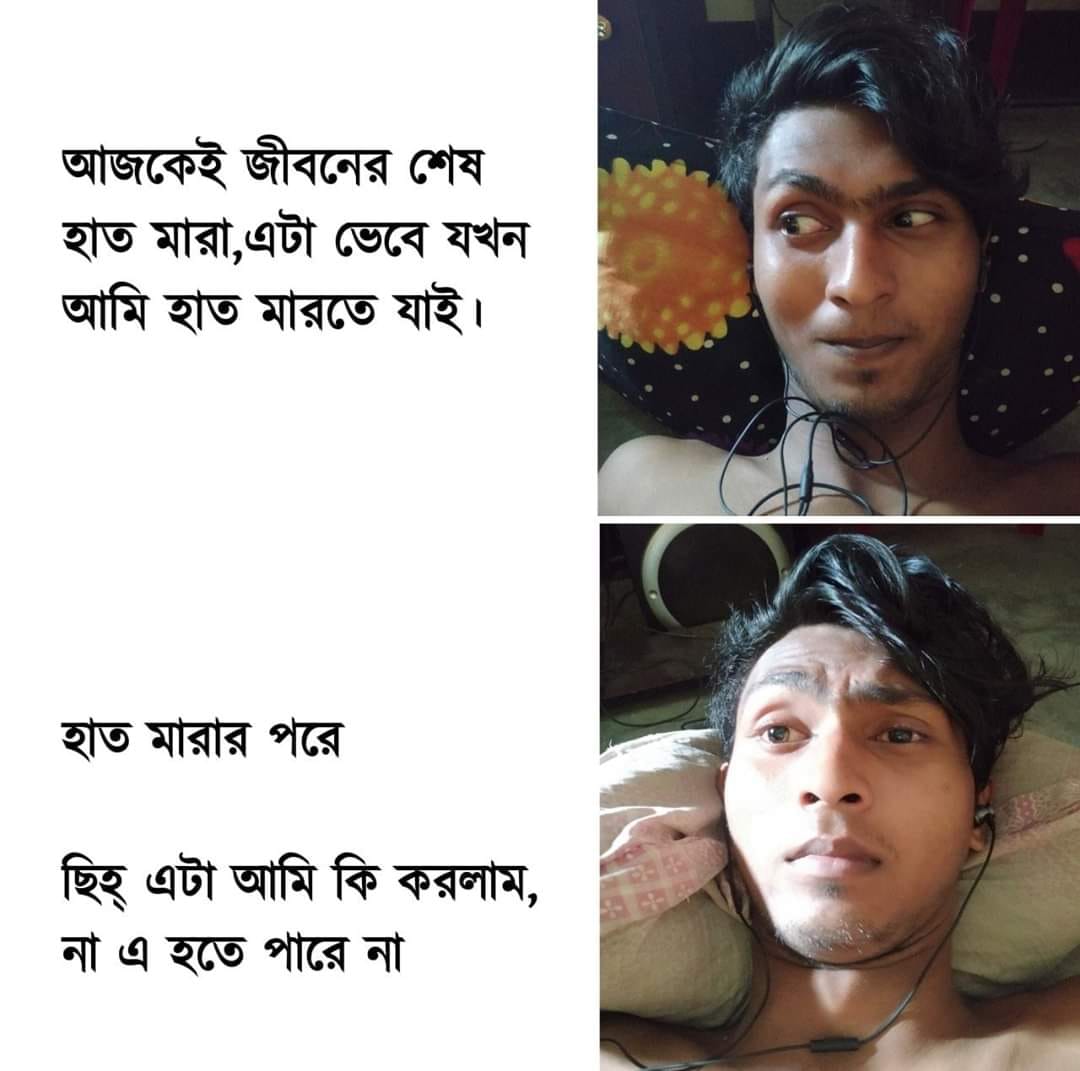
Caption: আজকেই জীবনের শেষ হাত মারা, এটা ভেবে যখন আমি হাত মারতে যাই  ।     হাত মারার পরে   ছিহ এটা আমি কি করলাম,  না এ হতে পারে না
Label: non-hate